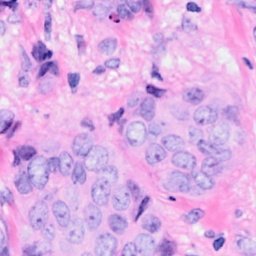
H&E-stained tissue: Breast